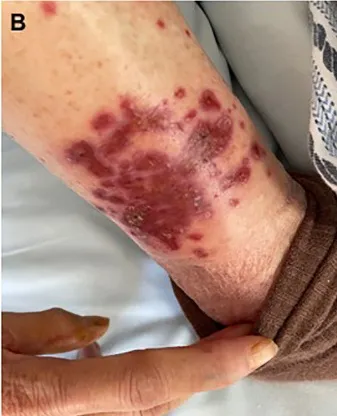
(A, B) The severe rashes after receiving fruquintinib for approximately 2 weeks.
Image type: medical_photograph (skin_photograph)